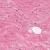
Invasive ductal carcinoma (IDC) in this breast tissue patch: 0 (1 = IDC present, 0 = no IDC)